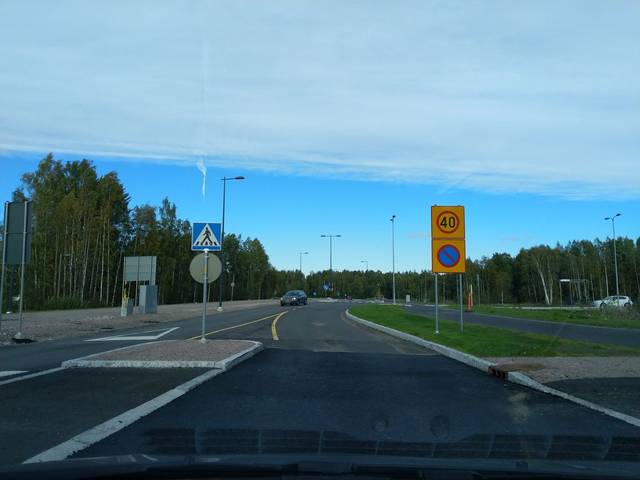
Region: Finland
Coordinates: 60.211, 24.832